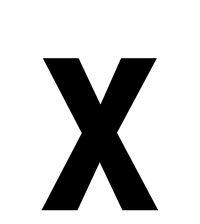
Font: Roboto_Condensed_Medium